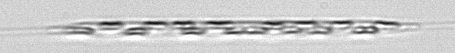
Label: Rhizosolenia